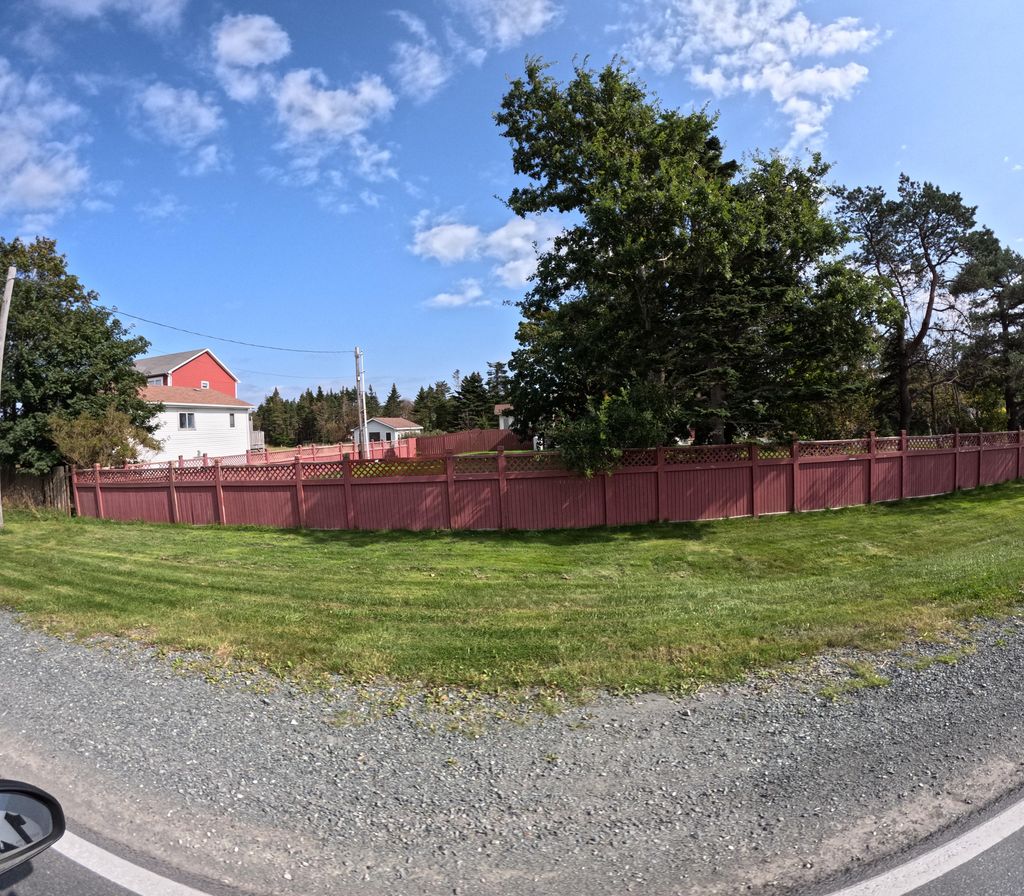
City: st_johns